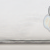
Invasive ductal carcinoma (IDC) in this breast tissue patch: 0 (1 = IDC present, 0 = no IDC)